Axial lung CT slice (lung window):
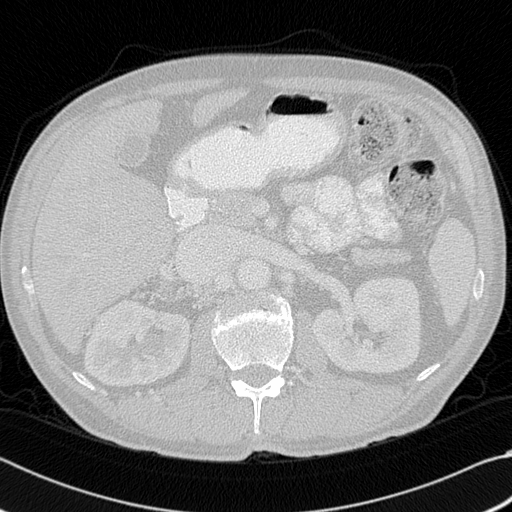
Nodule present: no